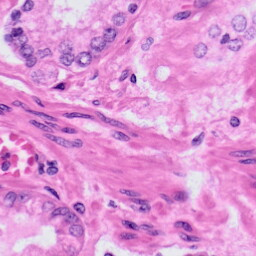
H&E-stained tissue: Prostate